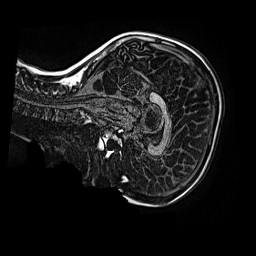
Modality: MP2RAGE
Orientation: sagittal
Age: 9
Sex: female
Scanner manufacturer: siemens
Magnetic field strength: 3 T
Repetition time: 4 s
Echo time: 0.00299 s